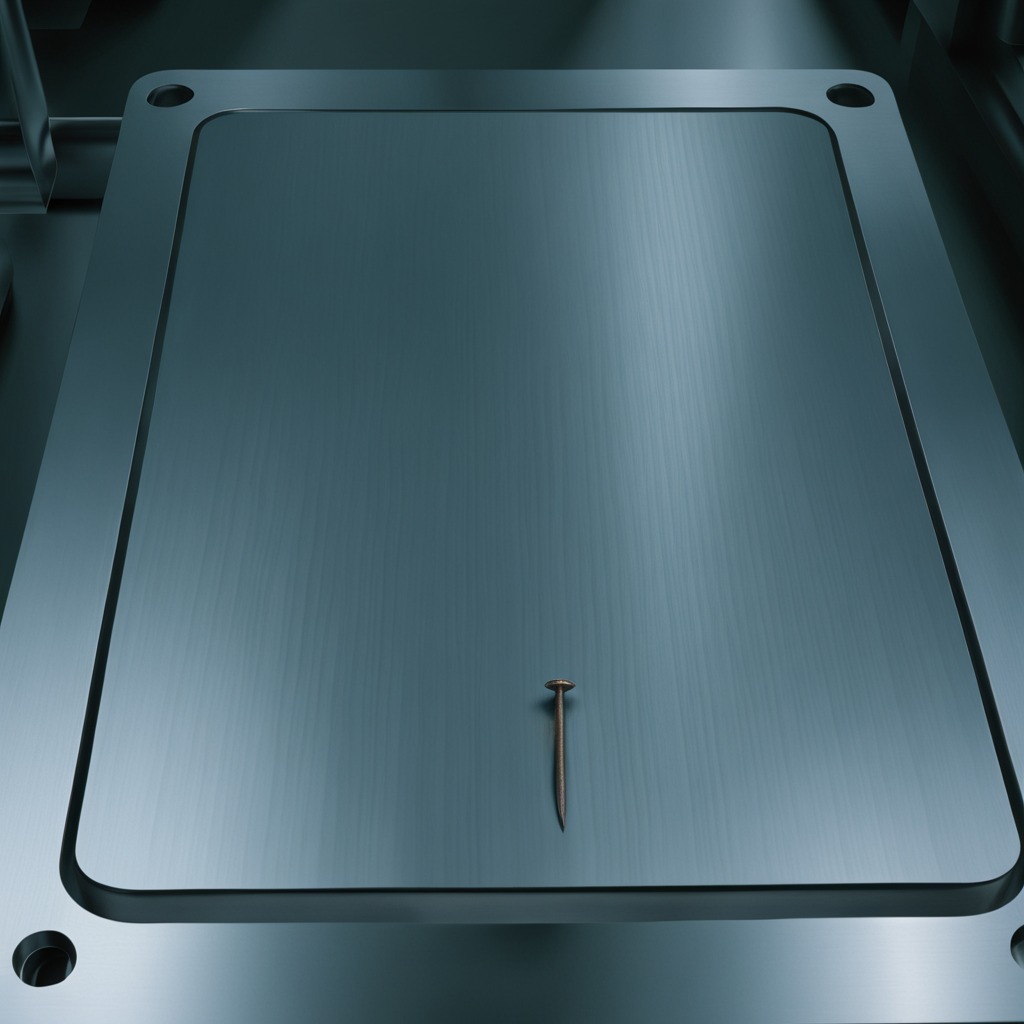
A nail lying on a metal table in a machine shop under fluorescent lights.